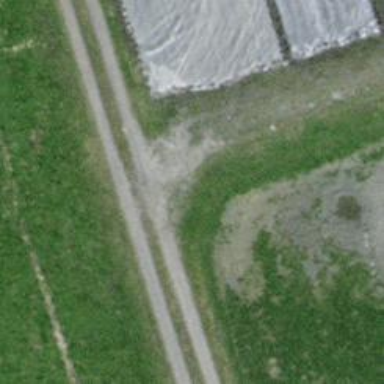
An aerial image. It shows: Gravel track with grade4 track type.